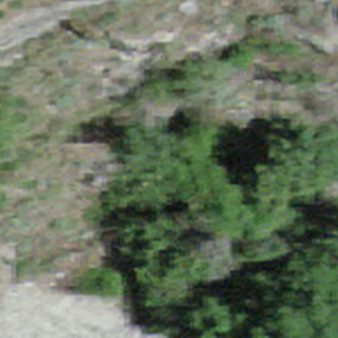
Label: other